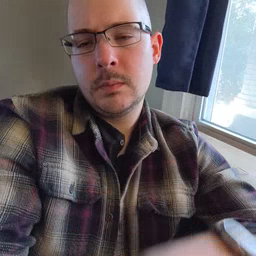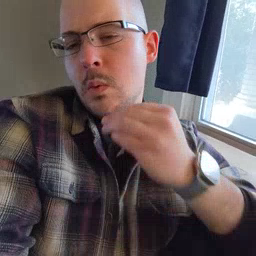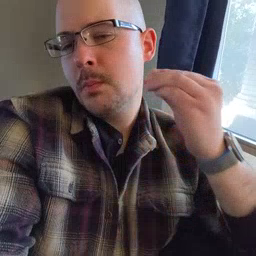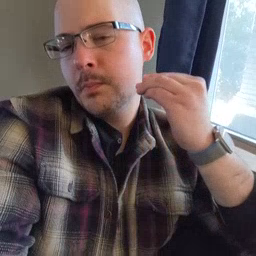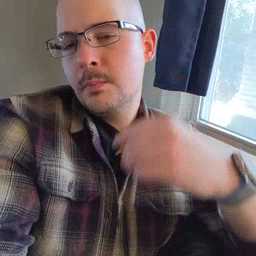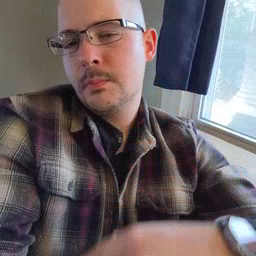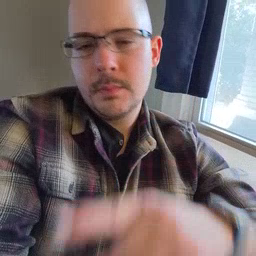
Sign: home